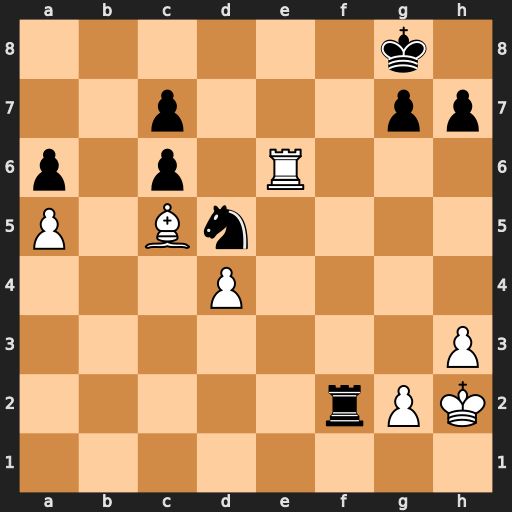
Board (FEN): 6k1/2p3pp/p1p1R3/P1Bn4/3P4/7P/5rPK/8
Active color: w
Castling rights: -
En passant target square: -
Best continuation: Re8+ Kf7 Rf8+ Ke6 Rxf2